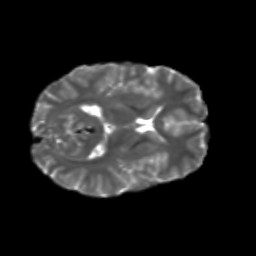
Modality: T2w
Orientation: axial
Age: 18
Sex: male
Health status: healthy
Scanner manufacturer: siemens
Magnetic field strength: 3 T
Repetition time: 8.6 s
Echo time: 0.095 s